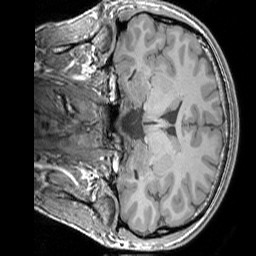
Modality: T1w
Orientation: coronal
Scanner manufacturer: siemens
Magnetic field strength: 3 T
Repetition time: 1.83 s
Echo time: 0.00303 s